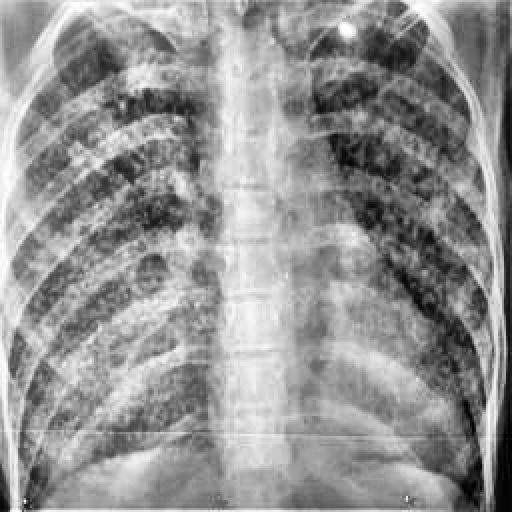
Finding: TUBERCULOSIS